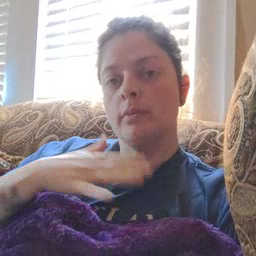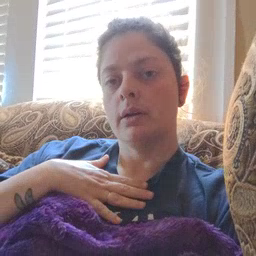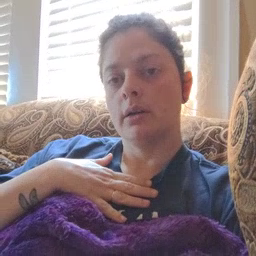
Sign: minemy